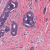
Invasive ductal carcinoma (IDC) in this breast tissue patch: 1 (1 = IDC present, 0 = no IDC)